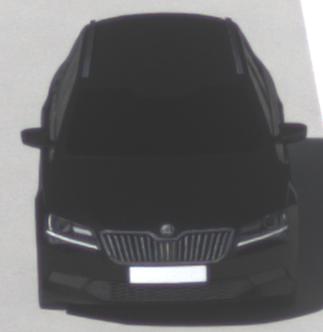
Make: Skoda
Model: Superb Combi 1.4 TSI
Detailed model: Superb (III) Combi
Model produced from: 2015/09
Model produced until: 2018/06
Doors: 5
Color: black
Road condition: dry road
Daytime: morning or afternoon
Contrast: medium contrast